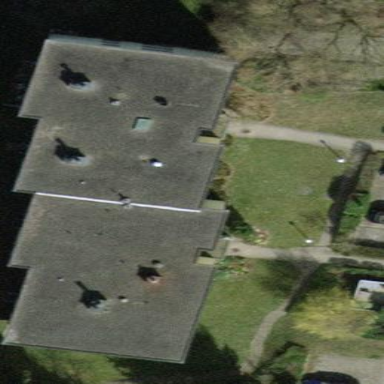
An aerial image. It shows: Image showing building with apartments.